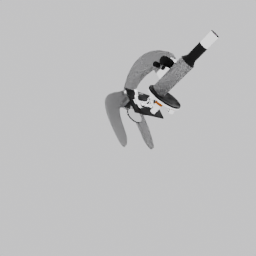
Label: electronics